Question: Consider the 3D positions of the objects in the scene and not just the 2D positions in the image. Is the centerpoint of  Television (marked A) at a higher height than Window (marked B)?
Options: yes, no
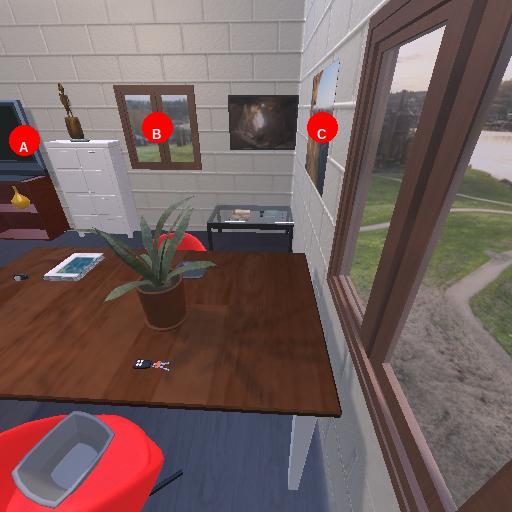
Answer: yes